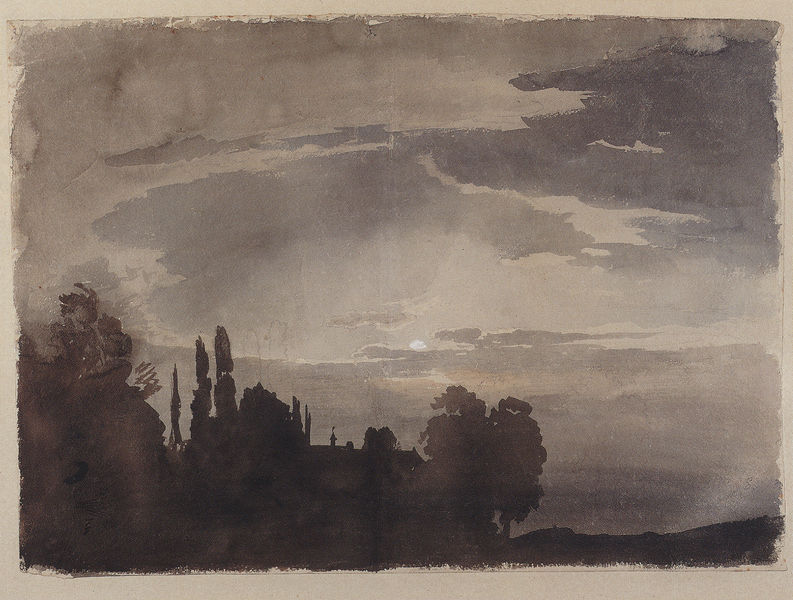
Titel: Blick auf Schloß Elmarshausen bei Mondschein
Künstler: Johann Wilhelm Schirmer
Standort: Karlsruhe
Institution: Staatliche Kunsthalle Karlsruhe
Schlagwörter: baum, blau, dunkel, gemälde, himmel, laub, schatten, weiß, wolken, aquarell, bäume, gelb, impressionismus, landschaft, abend, braun, grau, hell, licht, mund, nacht, schwarz, dach, gebäude, haus, schloss, wolke, silber, bild, öl, feld, horizont, häuser, hügel, morgen, pappel, pappeln, sonnenaufgang, spiegelung, busch, kirche, sonne, land, wald, anhöhe, schornstein, turm, stillleben, zypressen, sommer, papier, umrisse, düster, fahne, abends, berge, dorf, grafik, graphik, nebel, schattierung, sonnenuntergang, monochrom, wasserfarbe, silhouette, sepia, silouette, mondlicht, umriss, silhouetten, foto, laviert, tusche, mond, kloster, türmchen, strahlen, mondschein, schwarzweiss, aquatinta, dunke, gehöft, gegenlicht, schemen, baumwipfel, wipfel, vollmond, pastel, gouache, wetterhahn, dachreiter, baume, wolkenlücken, phantastisch, pastelfarbe, pappels, dunkjel